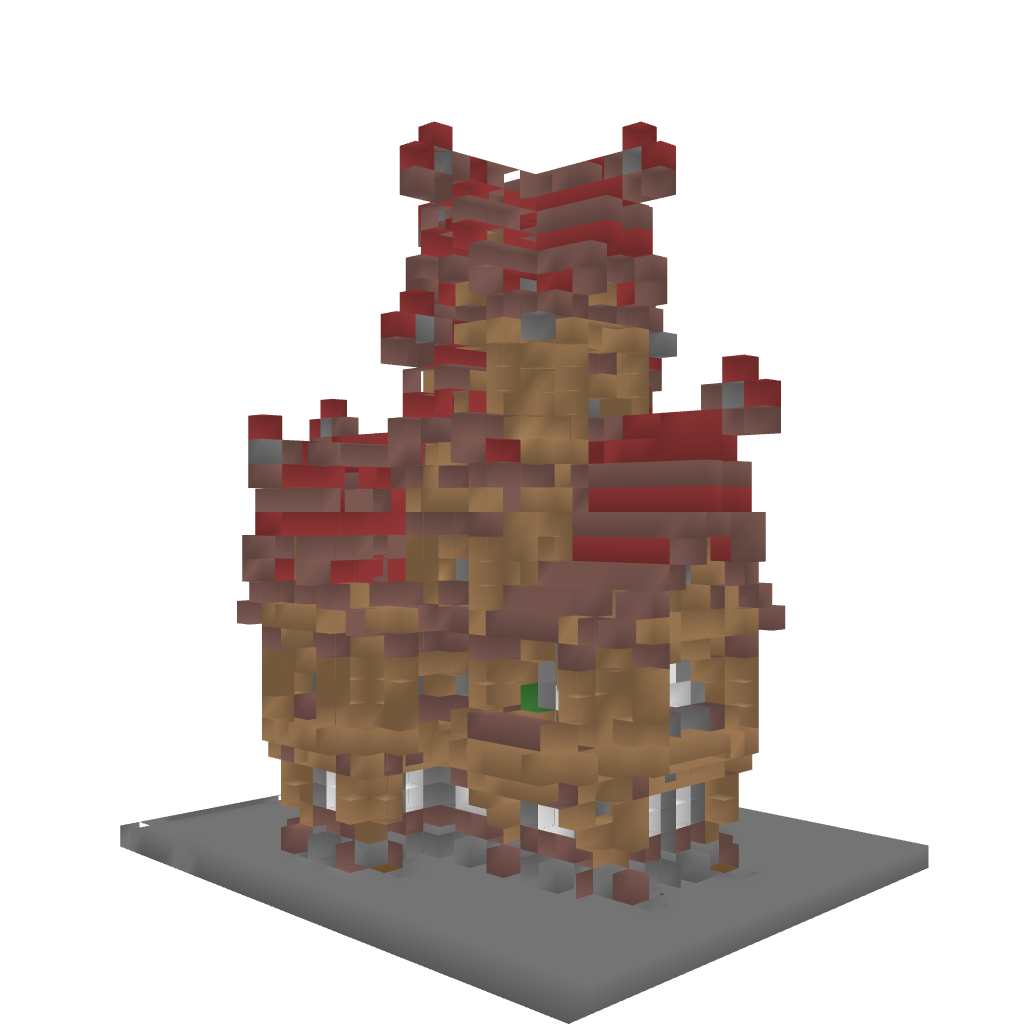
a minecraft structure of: middle class Nordic house high quality